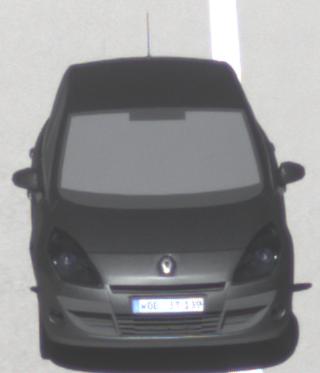
Make: Renault
Model: Scénic 1.6 16V 110
Detailed model: Scénic (III)
Model produced from: 2009/06
Model produced until: 2010/08
Doors: 5
Color: gray
Road condition: dry road
Daytime: midday
Contrast: high contrast